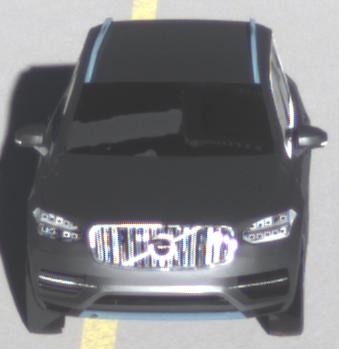
Make: Volvo
Model: XC90 B5
Detailed model: XC90 (L)
Model produced from: 2019/08
Model produced until: 2020/04
Doors: 5
Color: gray
Road condition: dry road
Daytime: morning or afternoon
Contrast: high contrast